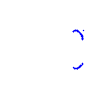
Particle: kaon